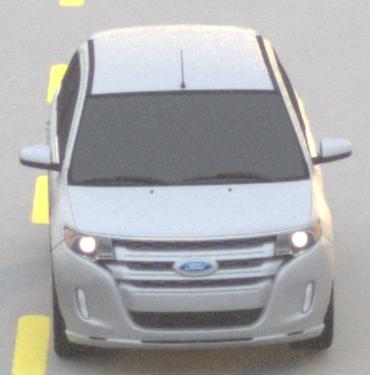
Make: Ford
Model: Edge
Detailed model: Gen. 1 Facelift
Model produced from: 2010
Model produced until: 2015
Doors: 5
Color: white
Road condition: dry road
Daytime: sunrise or sunset
Contrast: low contrast